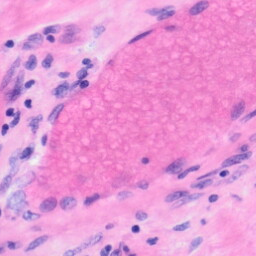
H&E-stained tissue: Liver